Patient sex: M
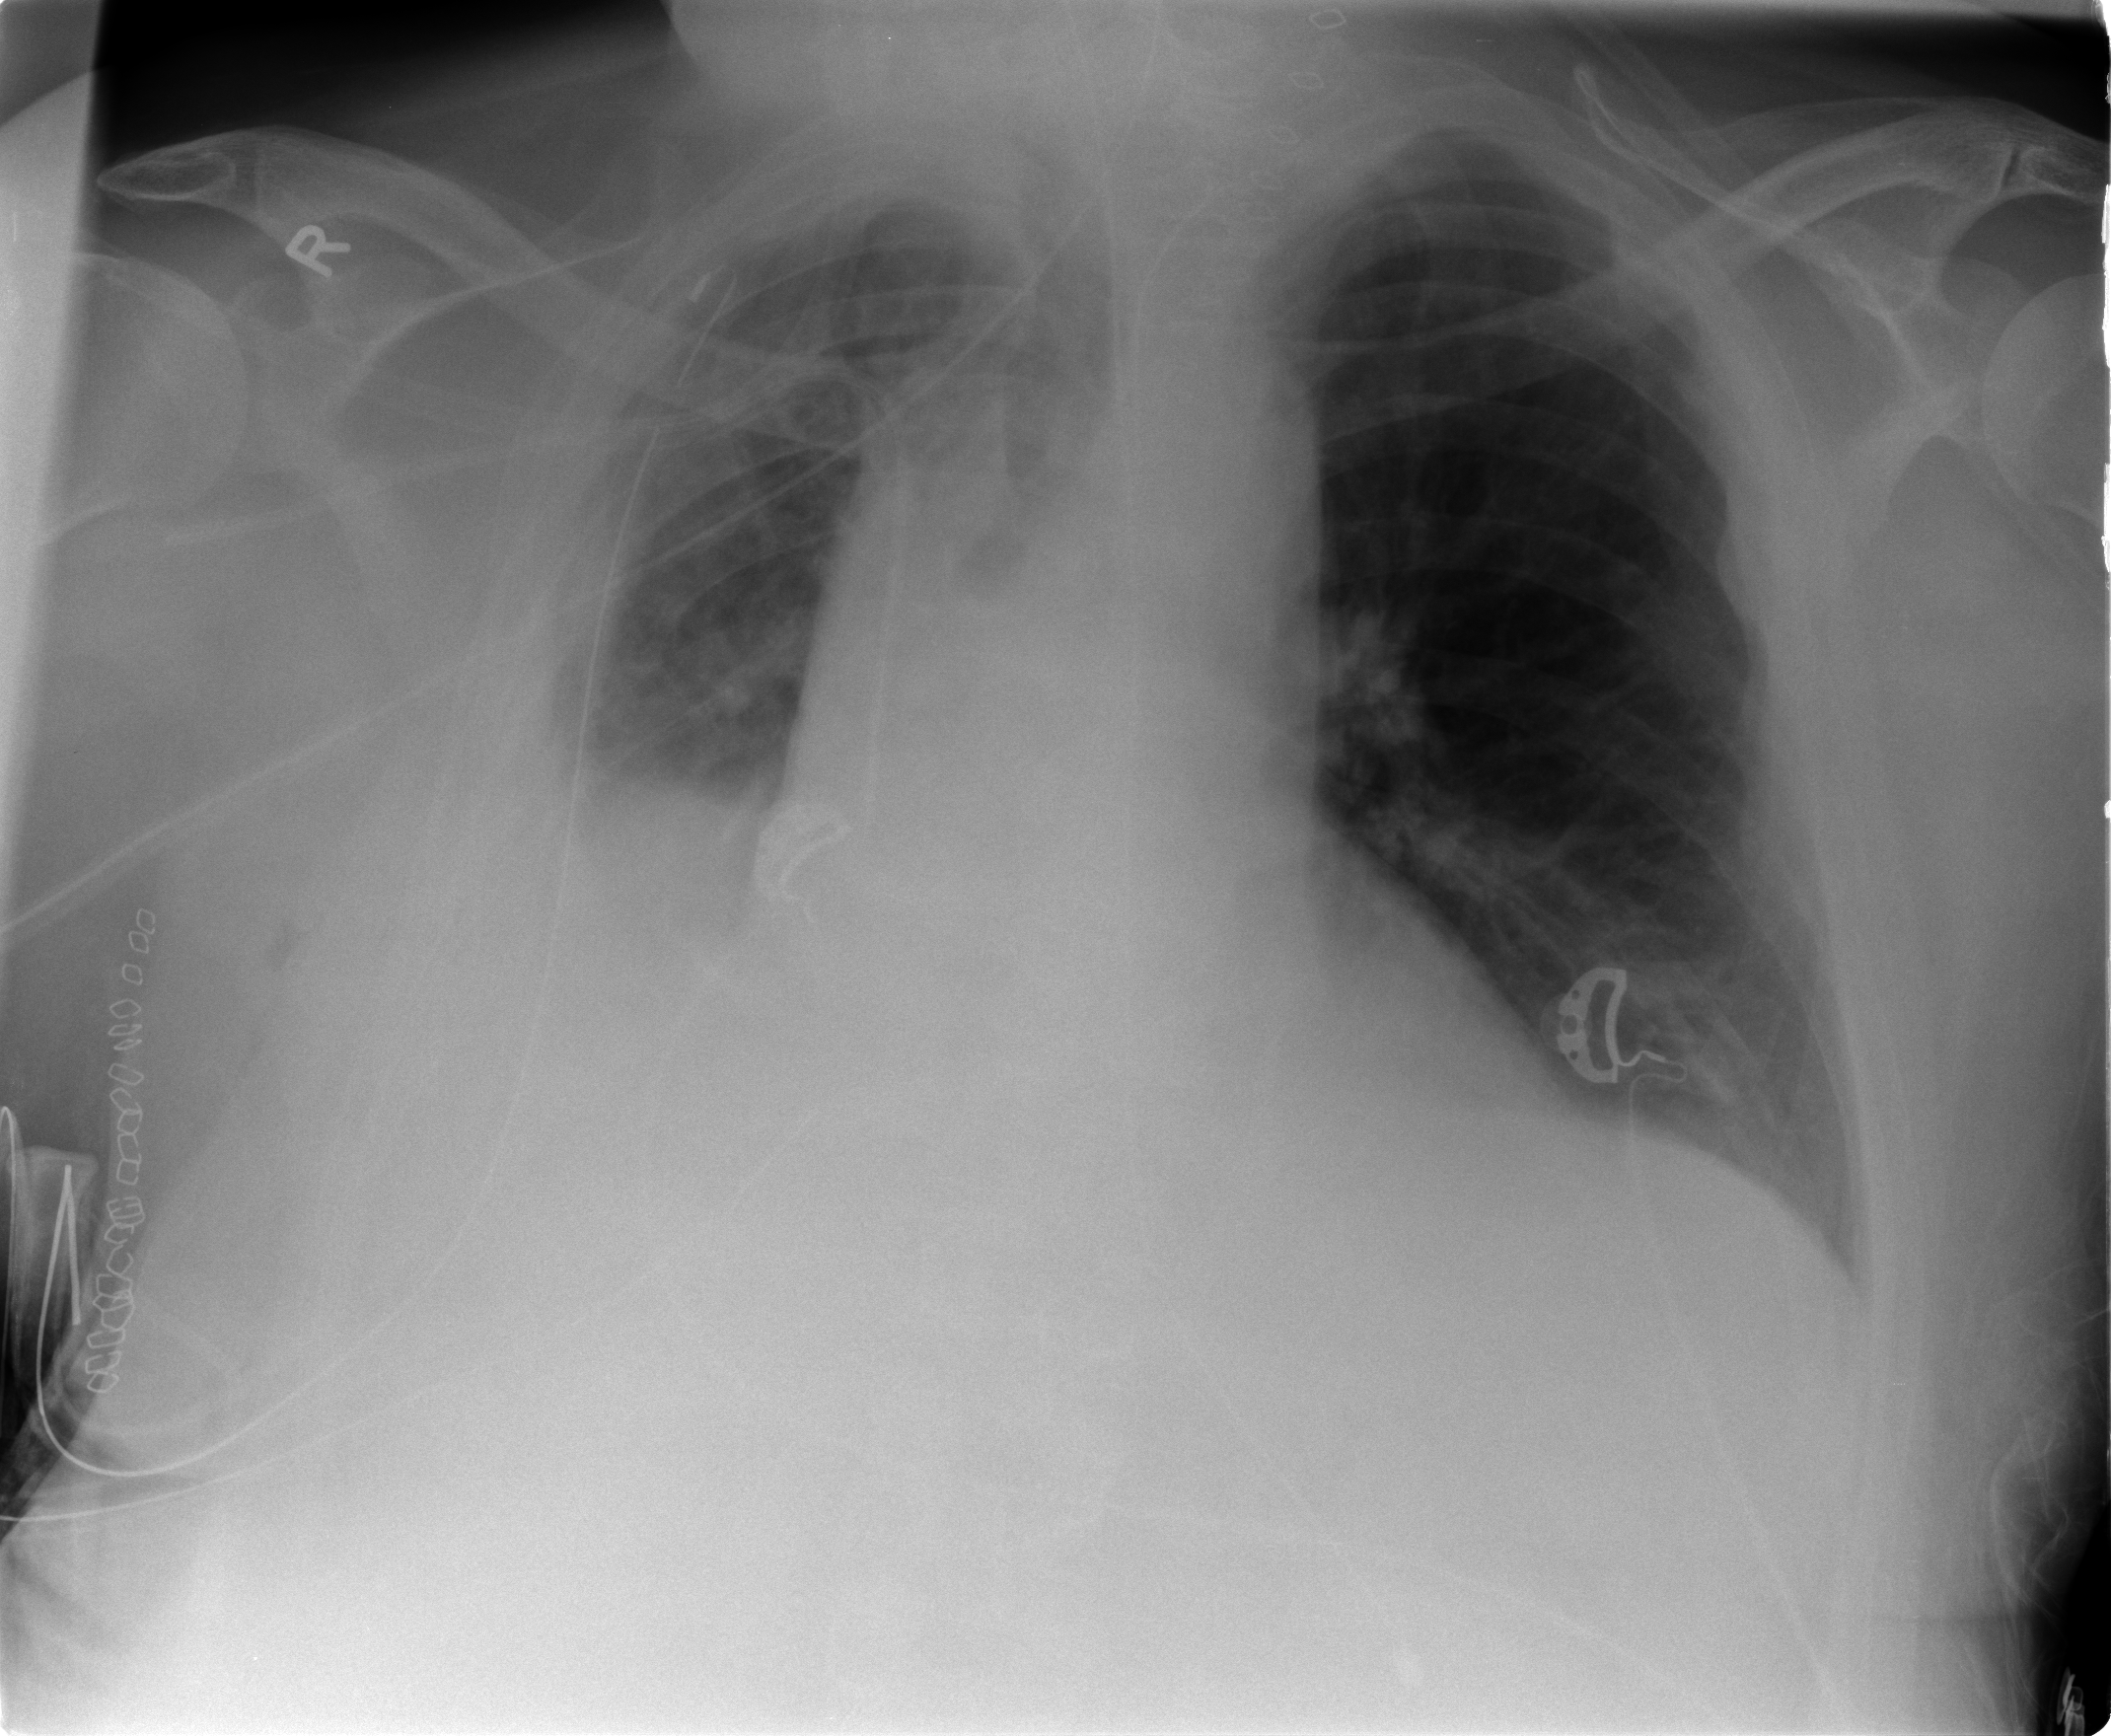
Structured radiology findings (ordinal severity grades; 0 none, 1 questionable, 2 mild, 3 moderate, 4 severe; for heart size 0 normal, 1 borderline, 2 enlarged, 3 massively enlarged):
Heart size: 0
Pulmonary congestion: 1
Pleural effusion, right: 2
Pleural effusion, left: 2
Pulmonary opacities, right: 2
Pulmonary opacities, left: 0
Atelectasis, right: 2
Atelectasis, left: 2